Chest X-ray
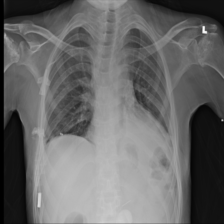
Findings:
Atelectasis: positive
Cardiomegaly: negative
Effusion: negative
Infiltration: negative
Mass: negative
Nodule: negative
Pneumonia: negative
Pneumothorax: negative
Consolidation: negative
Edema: negative
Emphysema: negative
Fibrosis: negative
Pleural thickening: negative
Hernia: negative